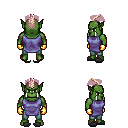
a pixel art fantasy rpg character, male body template, orc, green skin, chain tabard jacket, teal pants, white blonde short mohawk hairstyle, gold gloves, gray slippers, four views (front, back, left, right), 2x2 character sprite sheet, small pixel art, hard edges, no anti-aliasing